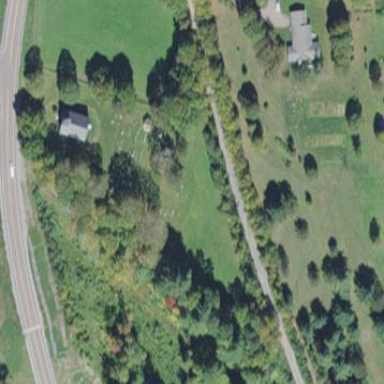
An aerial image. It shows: Graveyard used as cemetery.